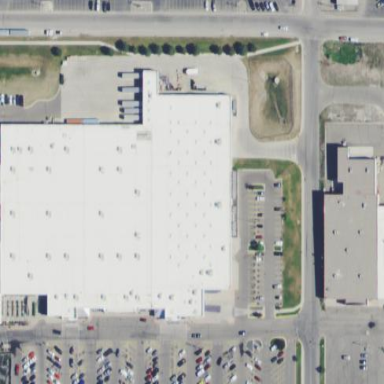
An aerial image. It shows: Retail building housing supermarket.